Question: I'm trying to map a bidirectional ManyToMany relationship between the class Problem and the class Domain. Therefore the persistency unit creates a join table in the database, but it seems no entry pops up in the database.
Here's some code:
The class Problem
'''
package domain;
import java.io.Serializable;
import java.util.List;
import javax.persistence.*;
import static javax.persistence.GenerationType.SEQUENCE;
import javax.xml.bind.annotation.XmlRootElement;
@Entity
@XmlRootElement
public class Problem implements Serializable {
private static final long serialVersionUID = 1L;
private Long id;
private User user;
private String description;
private int maxprice;
private int priority;
private Solution solution;
private Location location;
private List<Domain> domains;
@Id
//@GeneratedValue(strategy = GenerationType.AUTO)
@SequenceGenerator(name="User_Seq", allocationSize=25)
@GeneratedValue(strategy=SEQUENCE, generator="Problem_Seq")
public Long getId() {
return id;
}
public void setId(Long id) {
this.id = id;
}
@ManyToOne
//@JoinColumn(name="user_id")
public User getUser() {
return user;
}
public void setUser(User user) {
this.user = user;
}
public String getDescription() {
return description;
}
public void setDescription(String description) {
this.description = description;
}
public int getMaxPrice() {
return maxprice;
}
public void setMaxPrice(int maxprice) {
this.maxprice = maxprice;
}
public int getPriority() {
return priority;
}
public void setPriority(int priority) {
this.priority = priority;
}
@OneToOne(cascade = CascadeType.ALL)
@JoinColumn(name="solution_id")
public Solution getSolution() {
return solution;
}
public void setSolution(Solution solution) {
this.solution = solution;
}
@ManyToOne
@JoinColumn(name="location_id")
public Location getLocation() {
return location;
}
public void setLocation(Location location) {
this.location = location;
}
@ManyToMany
@JoinTable(name="problem_domain",
joinColumns={@JoinColumn(name="problem_id", referencedColumnName="ID")},
inverseJoinColumns={@JoinColumn(name="domain_id", referencedColumnName="ID")})
public List<Domain> getDomains() {
return domains;
}
public void setDomains(List<Domain> domains) {
this.domains = domains;
}
public void addDomain(Domain domain){
//this.domains.add(domain); //Throws NullpointerException om een of andere reden.
}
@Override
public int hashCode() {
int hash = 0;
hash += (id != null ? id.hashCode() : 0);
return hash;
}
@Override
public boolean equals(Object object) {
// TODO: Warning - this method won't work in the case the id fields are not set
if (!(object instanceof Problem)) {
return false;
}
Problem other = (Problem) object;
if ((this.id == null && other.id != null) || (this.id != null && !this.id.equals(other.id))) {
return false;
}
return true;
}
@Override
public String toString() {
return "domain.Problem[ id=" + id + " ]";
}
}
'''
The class Domain
'''
/*
* To change this license header, choose License Headers in Project Properties.
* To change this template file, choose Tools | Templates
* and open the template in the editor.
*/
package domain;
import java.io.Serializable;
import java.util.List;
import javax.persistence.*;
import static javax.persistence.GenerationType.SEQUENCE;
import javax.xml.bind.annotation.XmlRootElement;
@Entity
@XmlRootElement
public class Domain implements Serializable {
private static final long serialVersionUID = 1L;
private Long id;
private String name;
private List<Problem> problems;
private List<Domain> subDomains;
private Domain superDomain;
@Id
@SequenceGenerator(name="Dom_Seq", allocationSize=25)
@GeneratedValue(strategy=SEQUENCE, generator="Dom_Seq")
public Long getId() {
return id;
}
public void setId(Long id) {
this.id = id;
}
public String getName() {
return name;
}
public void setName(String name) {
this.name = name;
}
@ManyToMany(mappedBy = "domains")
public List<Problem> getProblems() {
return problems;
}
public void setProblems(List<Problem> problems) {
this.problems = problems;
}
@OneToMany(cascade=CascadeType.ALL, fetch=FetchType.EAGER)
@JoinColumn(name="superdomain_id")
public List<Domain> getSubDomains() {
return subDomains;
}
public void setSubDomains(List<Domain> subDomains) {
this.subDomains = subDomains;
}
public Domain getSuperDomain() {
return superDomain;
}
public void setSuperDomain(Domain superDomain) {
this.superDomain = superDomain;
}
@Override
public int hashCode() {
int hash = 0;
hash += (id != null ? id.hashCode() : 0);
return hash;
}
@Override
public boolean equals(Object object) {
// TODO: Warning - this method won't work in the case the id fields are not set
if (!(object instanceof Domain)) {
return false;
}
Domain other = (Domain) object;
if ((this.id == null && other.id != null) || (this.id != null && !this.id.equals(other.id))) {
return false;
}
return true;
}
@Override
public String toString() {
return "domain.Domain[ id=" + id + " ]";
}
}
'''
the code where we add a problem and a domain to the database
'''
Problem problem = new Problem();
Domain domain = new Domain();
domain.setName(domainString);
domainFacade.create(domain);
problemFacade.create(problem);
problem.addDomain(domain);
problemFacade.edit(problem);
'''
and a little visual explanation of the DB

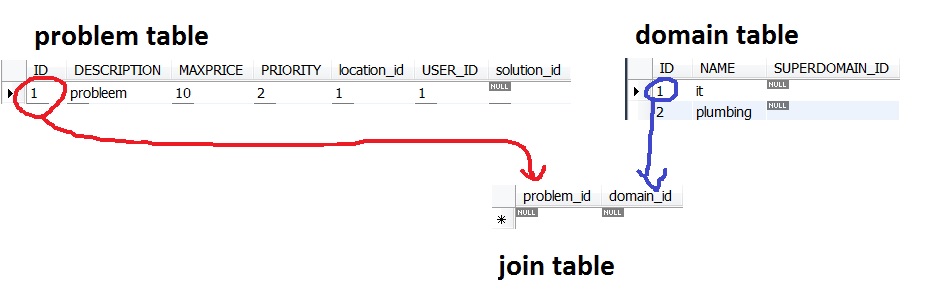
Answer: Do you try to save List of domain to problem?
Example of code:
Problem problem = new Problem();
'''
Domain domain = new Domain();
domain.setName(domainString);
domainFacade.create(domain);
List<Domain> domains = new ArrayList<Domain>();
domains.add(domain);
problem.setDomains(domains);
problemFacade.create(problem);
'''